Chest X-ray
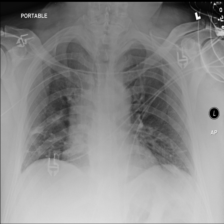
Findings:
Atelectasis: positive
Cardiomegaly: negative
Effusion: negative
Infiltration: negative
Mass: negative
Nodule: negative
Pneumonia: negative
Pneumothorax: negative
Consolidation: negative
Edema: negative
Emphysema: negative
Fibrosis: negative
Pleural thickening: negative
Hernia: negative